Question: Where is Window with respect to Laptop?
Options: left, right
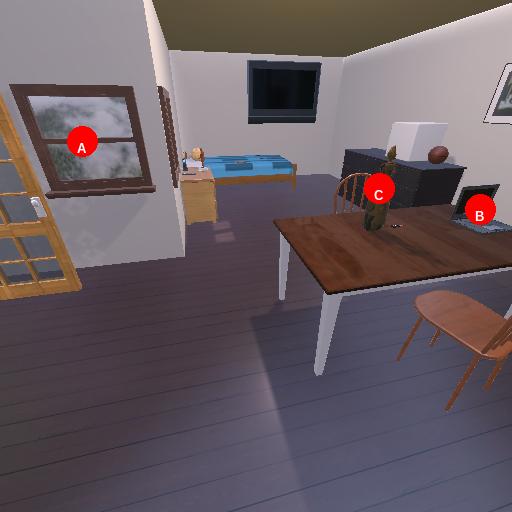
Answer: left